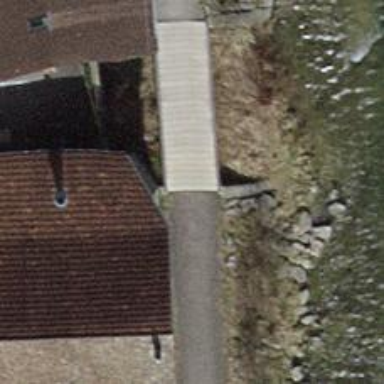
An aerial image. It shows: Path made of concrete plates.